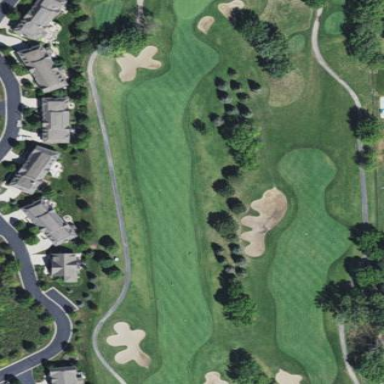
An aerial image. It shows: Well-maintained grassy area designated for golfing. It is mown fairway used for the sport of golf.